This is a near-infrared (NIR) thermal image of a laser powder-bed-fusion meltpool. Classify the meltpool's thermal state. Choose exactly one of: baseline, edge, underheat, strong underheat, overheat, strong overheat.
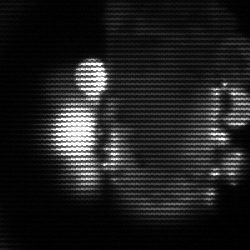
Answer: strong underheat